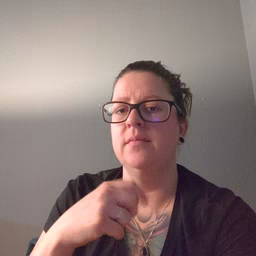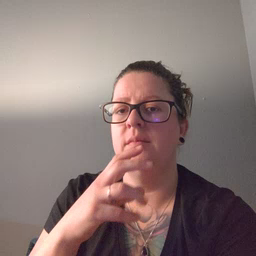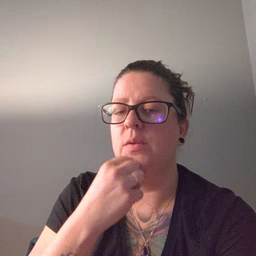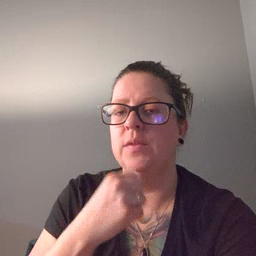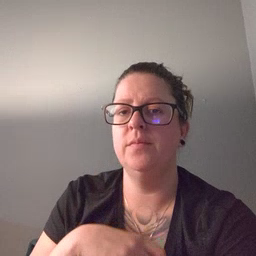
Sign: underwear